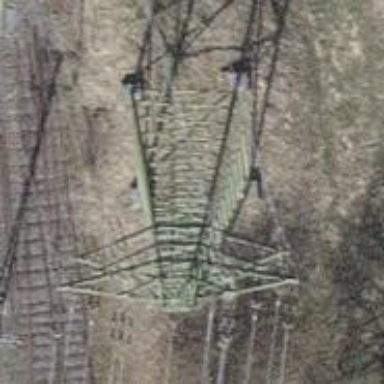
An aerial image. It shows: Towering power structure.